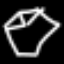
Label: diamond